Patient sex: M
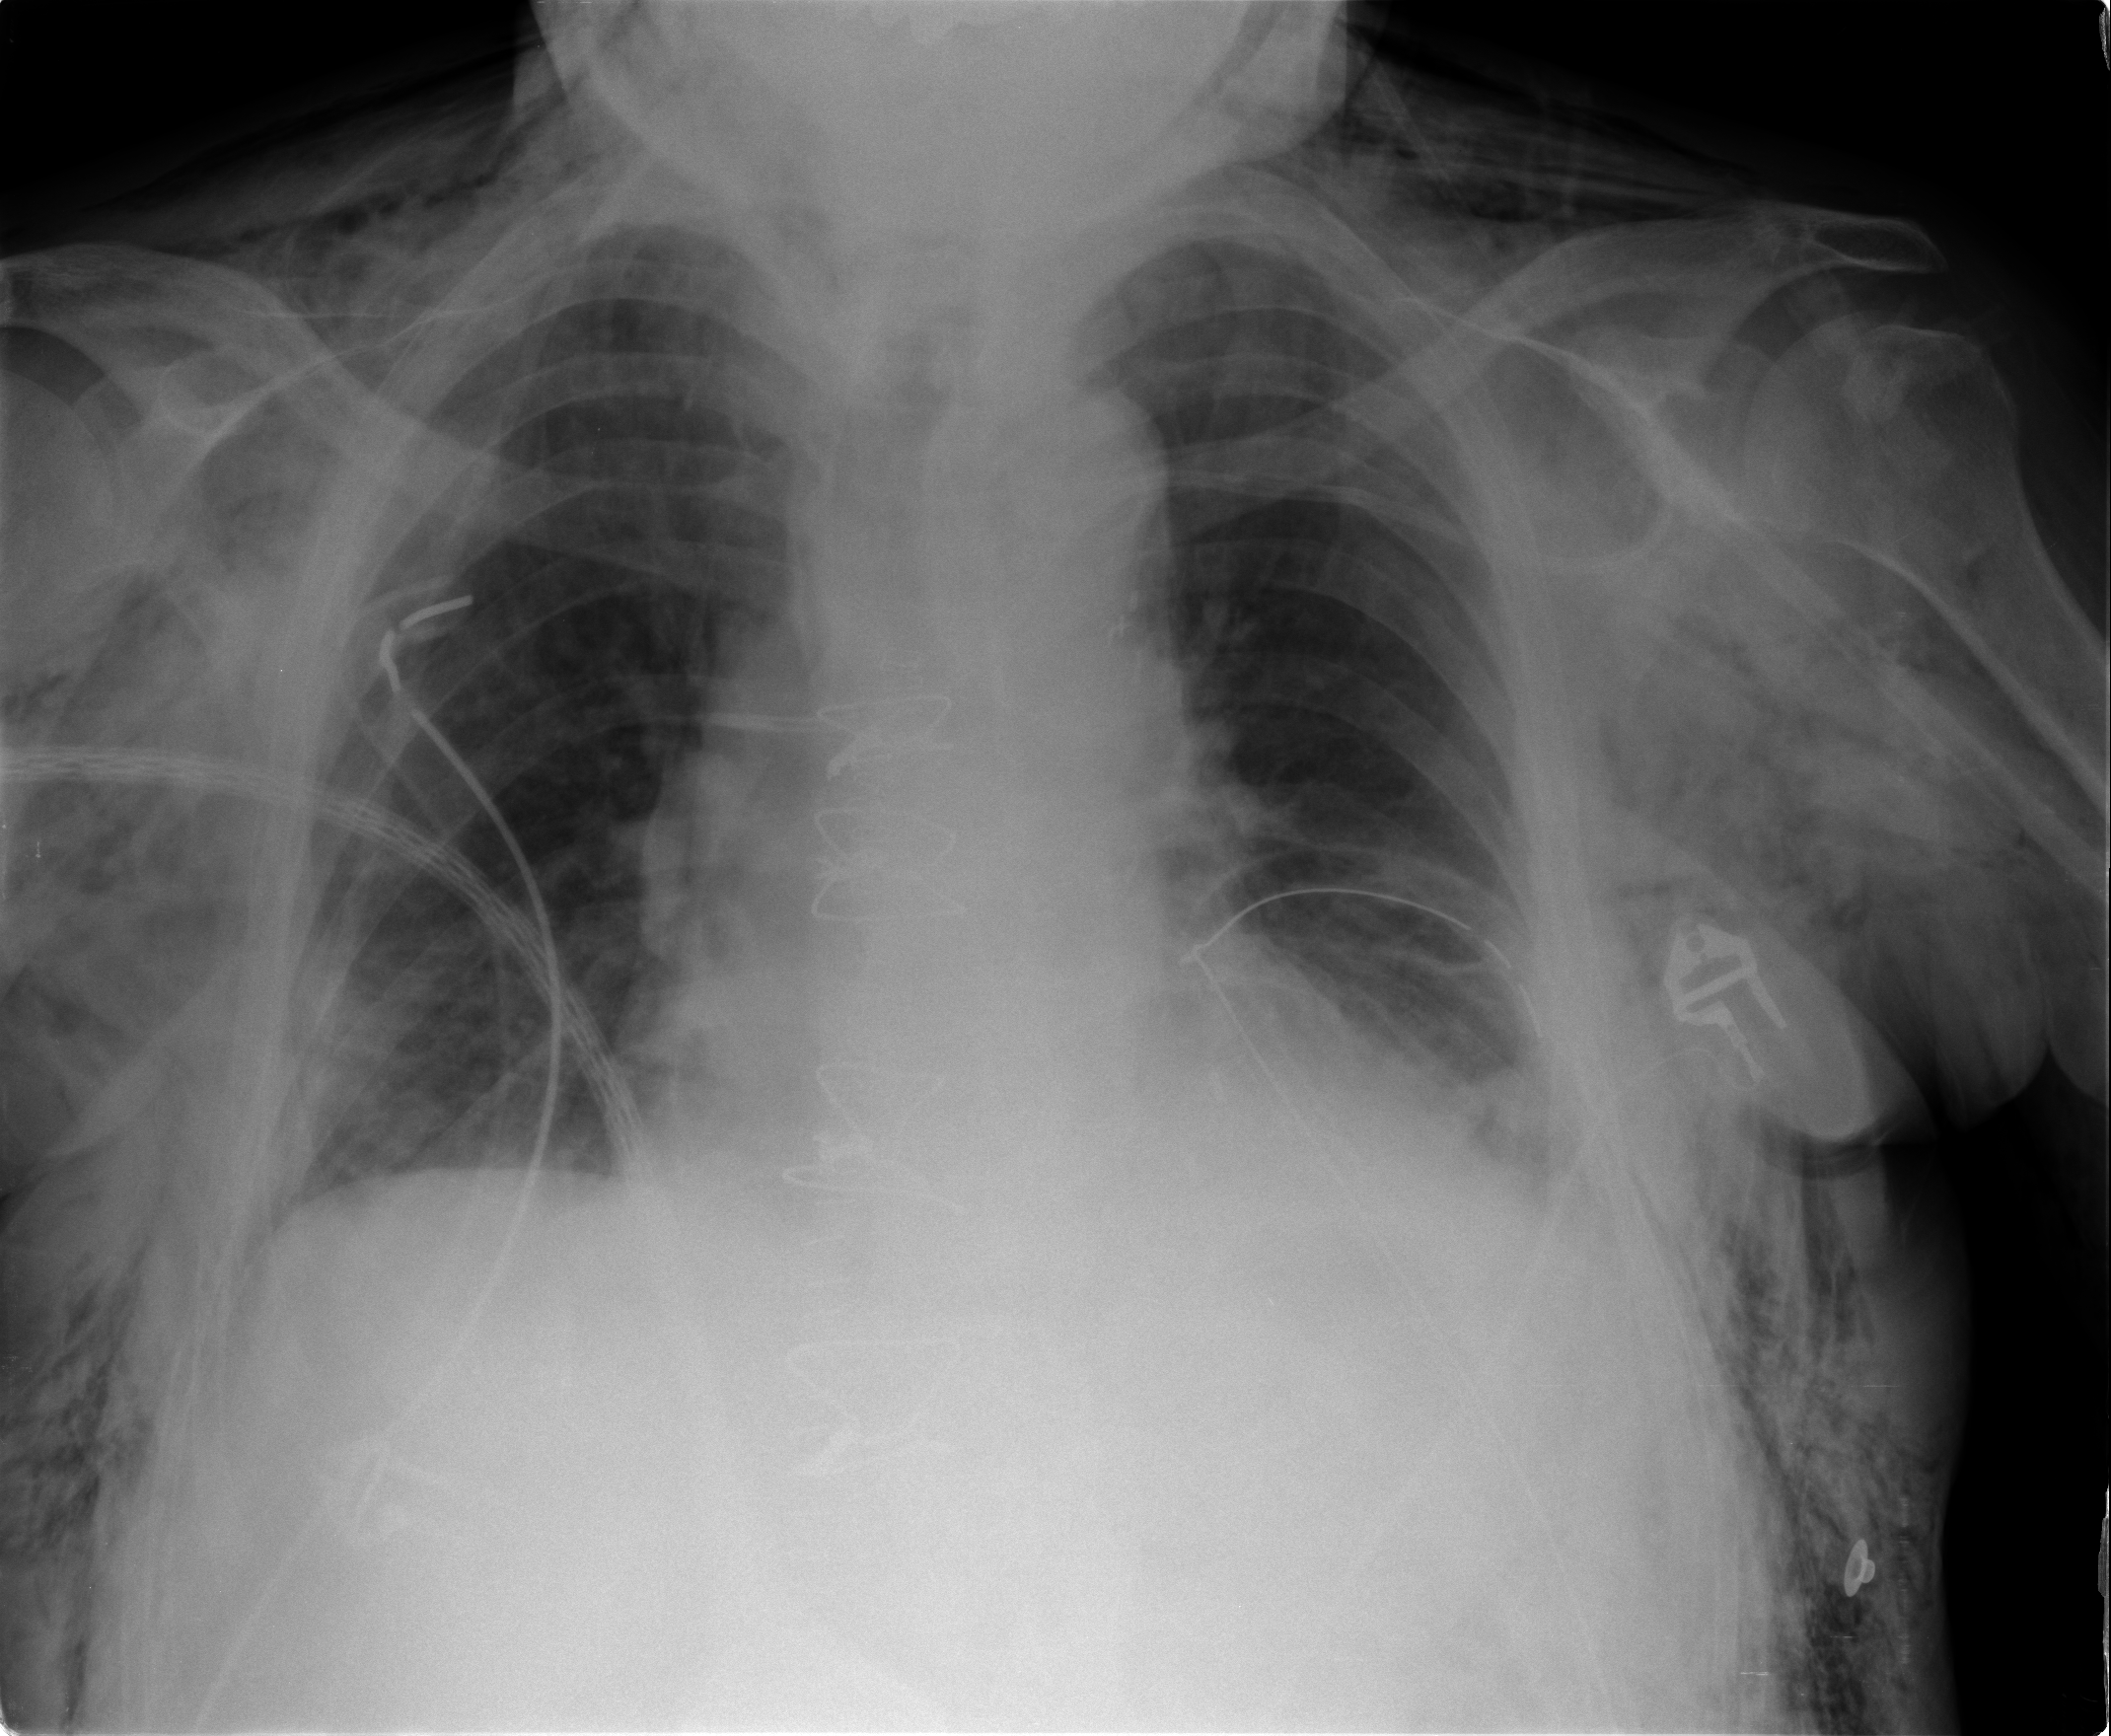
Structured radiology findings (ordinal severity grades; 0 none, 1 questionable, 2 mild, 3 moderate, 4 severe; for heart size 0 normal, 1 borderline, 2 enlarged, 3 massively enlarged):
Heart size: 1
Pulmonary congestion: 0
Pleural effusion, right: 0
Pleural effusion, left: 1
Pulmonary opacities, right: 0
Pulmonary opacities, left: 0
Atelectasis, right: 0
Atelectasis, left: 1